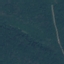
Land use / land cover: Forest